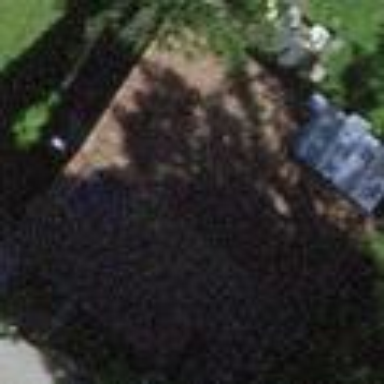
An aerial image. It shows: Bungalow.